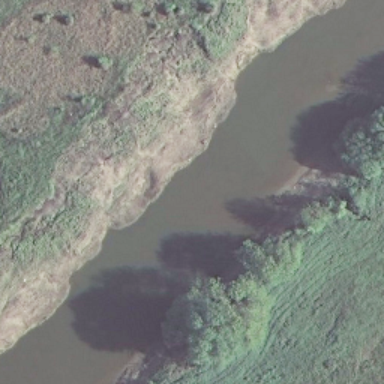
It is a river with dense forest on both banks of the river .